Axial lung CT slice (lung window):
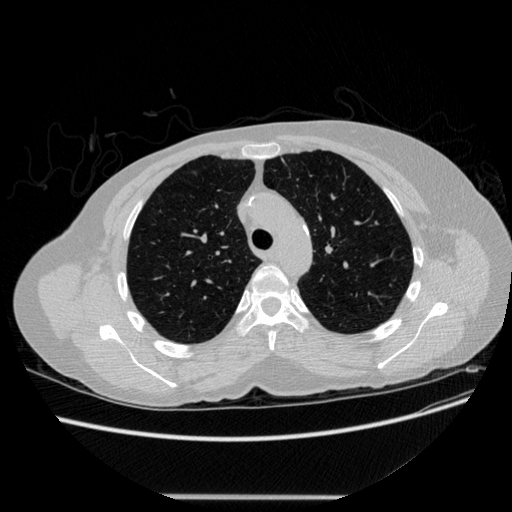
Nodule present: no